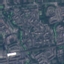
Label: Residential